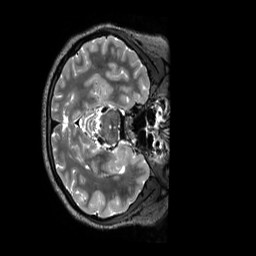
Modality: T2w
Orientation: axial
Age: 22
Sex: female
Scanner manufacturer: siemens
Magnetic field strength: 3 T
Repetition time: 3.2 s
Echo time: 0.728 s